Question: I have a disabled button on top of enabled button:

The green button is disabled. When I click it, it triggers a click on the blue button behind.
I tried:
'''
self.testButton.enabled = YES;
self.testButton.userInteractionEnabled = NO;
'''
But I still got the same behavior
Is there any way to prevent the blue button click event in this scenario?
Fixed by not really disabling the button but changing it's target to nil:
'''
[myButton addTarget:nil action:nil forControlEvents:UIControlEventTouchUpInside];
[myButton setImage:[UIImage imageNamed:@"disabledImage.png"] forState:UIControlStateNormal];
'''
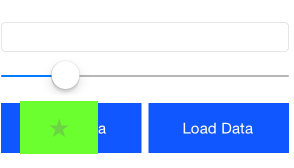
Answer: Yes, blue button will always get an action as green button is not enable or intractable.
So, here you need one overlay between these two buttons to stop tap event of green button.
How ever below approach is not efficient way to tackle down this scenario, but you can use it unless you will find better one.
Add green button in a 'UIView' (Which work as an overlay between these two views) with same size as green button, add green button as a subview of this view and add this view at place of green button.
So that whenever you disable green button and tap on it. Tap will be on 'UIView' which is a superview of green button.
Use view hierarchy :